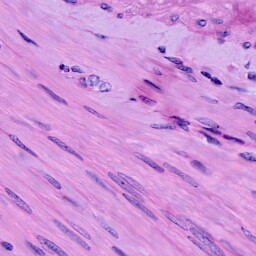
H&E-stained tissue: Cervix